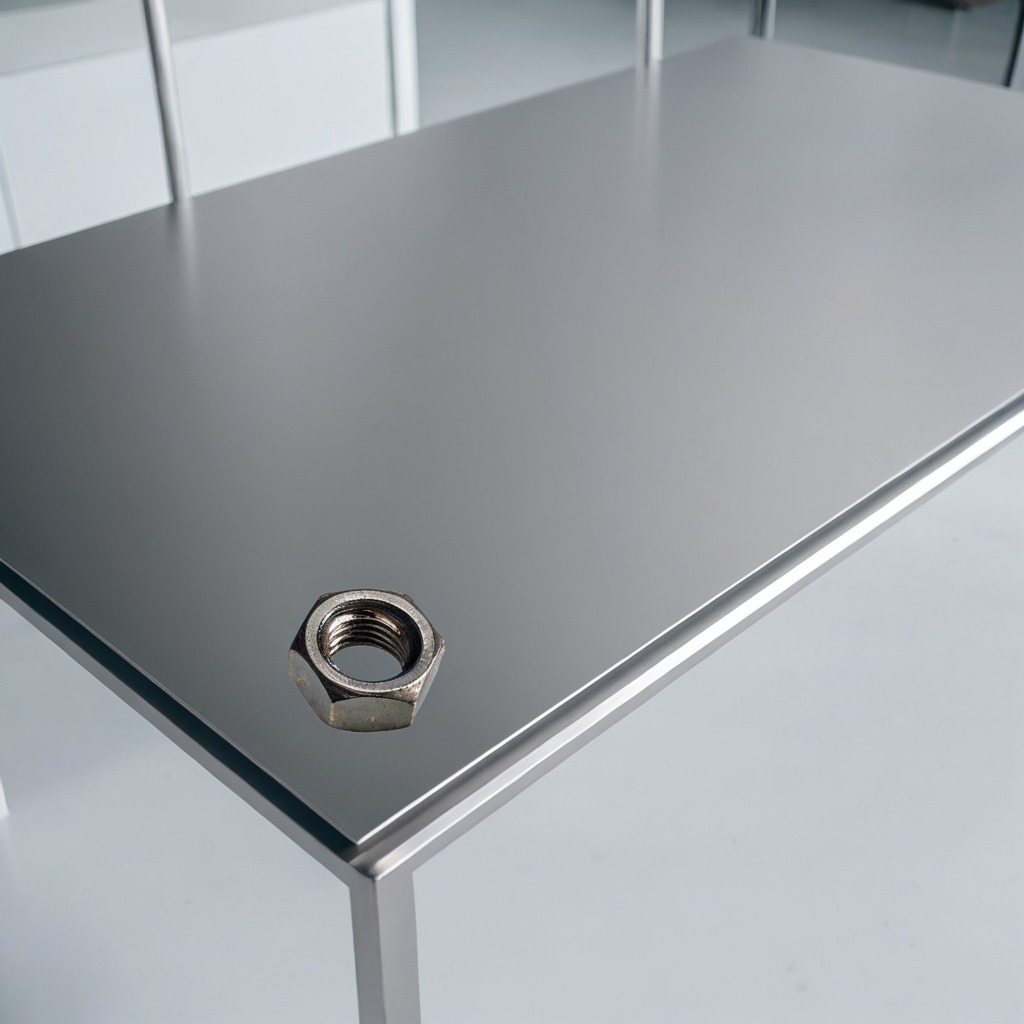
A metal nut is lying on the stainless steel table in a high-end prototyping lab.